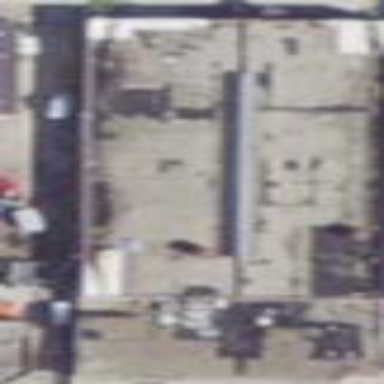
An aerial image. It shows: Industrial building.